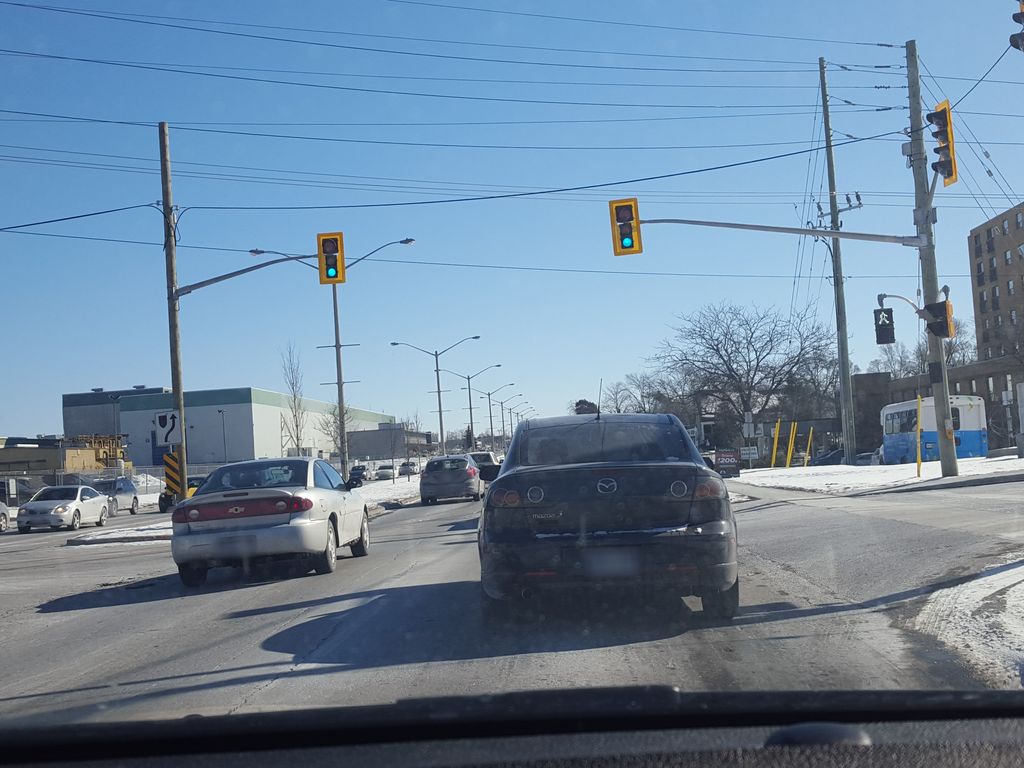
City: kitchener-waterloo